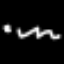
Label: squiggle